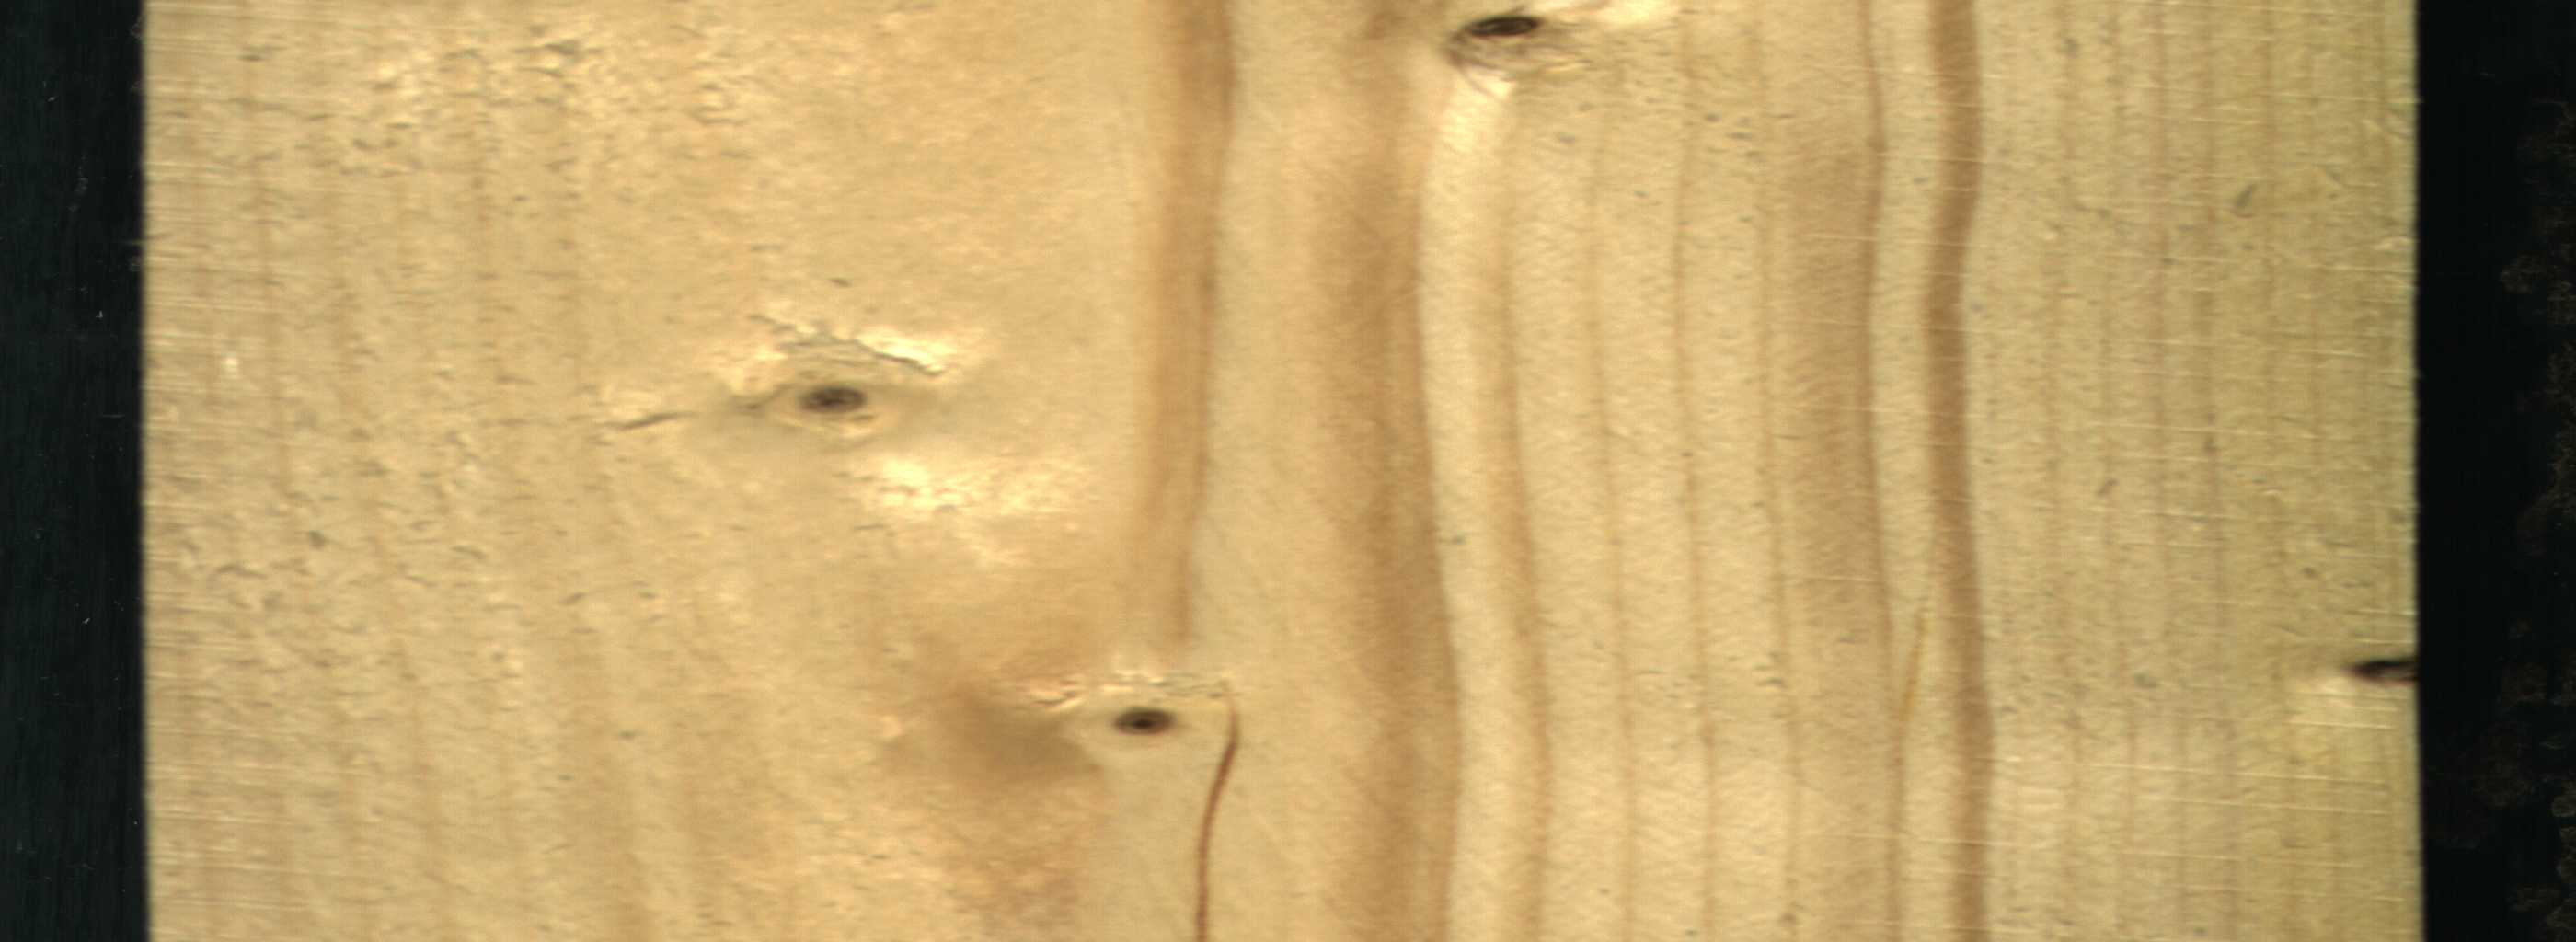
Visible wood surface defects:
resin
Dead_Knot
Live_Knot
Live_Knot
Live_Knot